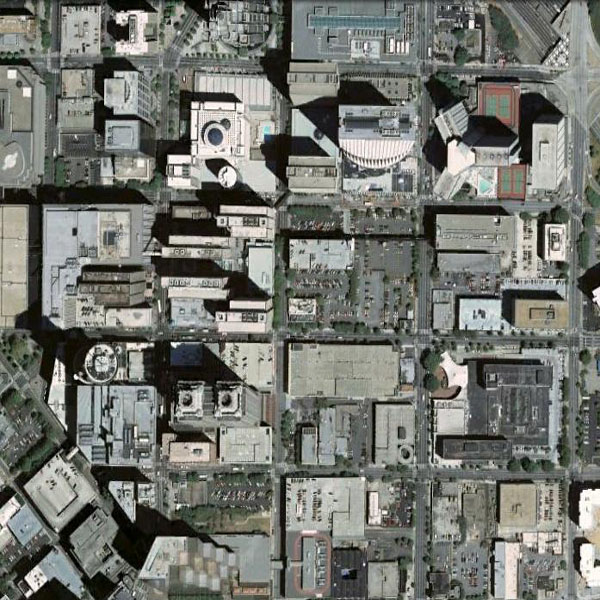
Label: Commercial